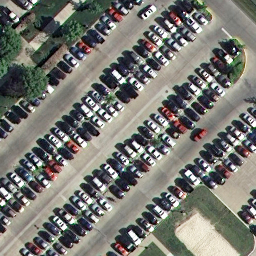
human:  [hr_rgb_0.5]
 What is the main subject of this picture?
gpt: parking lot